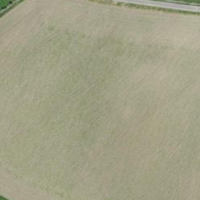
EUNIS habitat code: 24
Species observed at this site:
Lamium purpureum
Fagopyrum esculentum